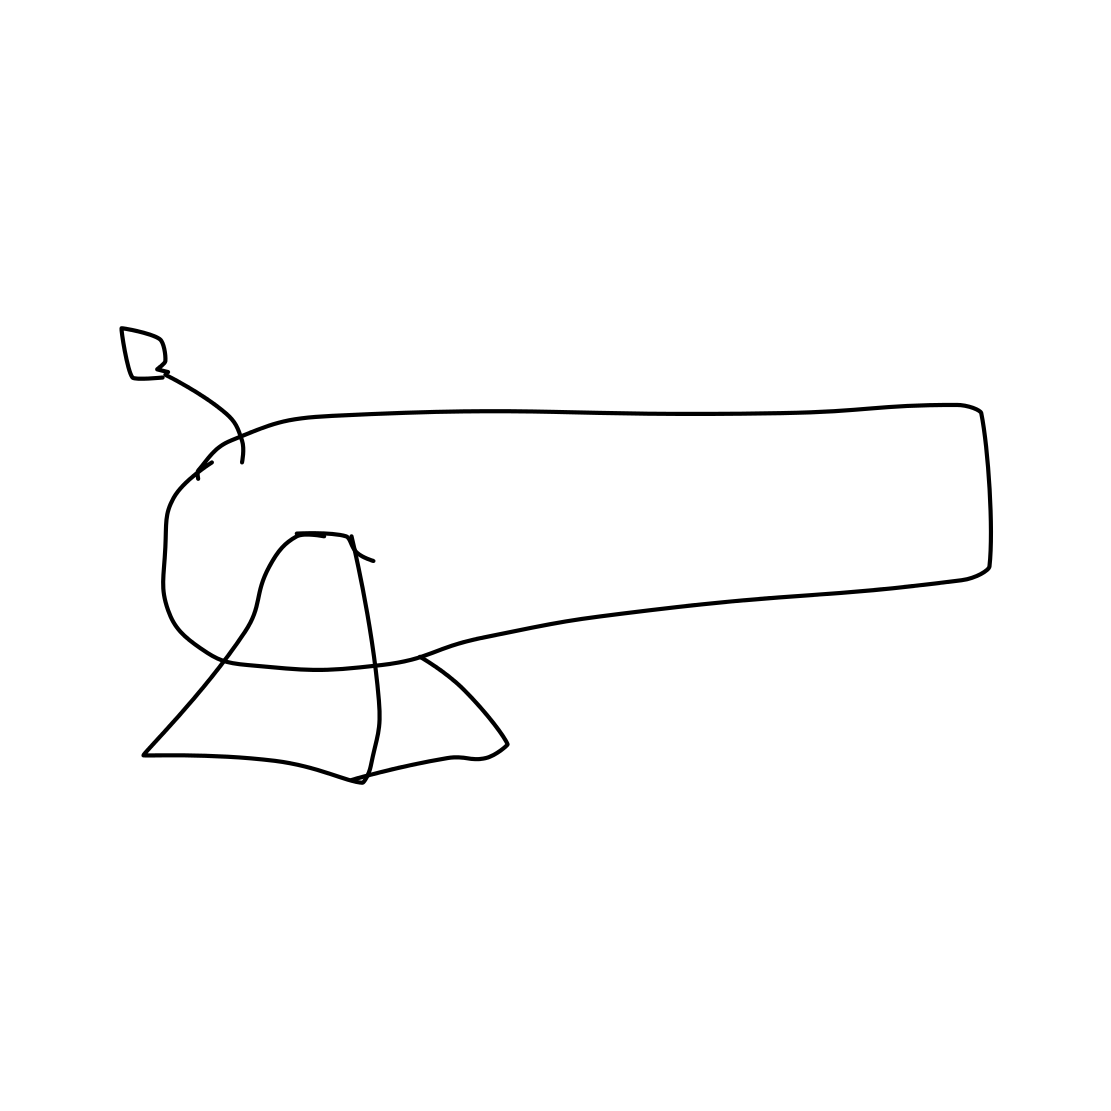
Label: cannon